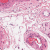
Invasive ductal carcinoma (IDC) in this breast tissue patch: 0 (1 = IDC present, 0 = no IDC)